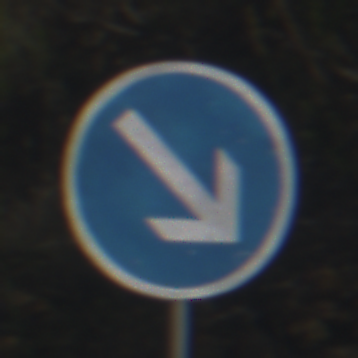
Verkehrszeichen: VorgeschriebeneVorbeifahrtRechts
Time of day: MorningAfternoon
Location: Outdoor (RoadRail)
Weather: PartlyCloudy
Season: NotSpecified
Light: Natural